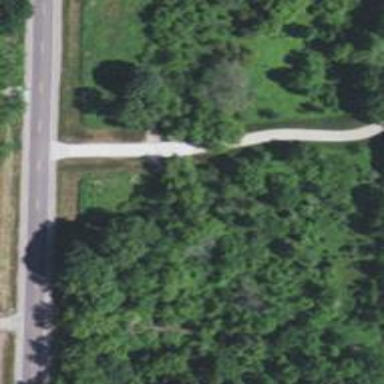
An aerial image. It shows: Driveway leading to service road.